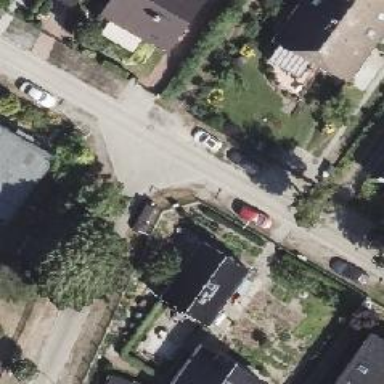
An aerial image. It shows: Residential road.